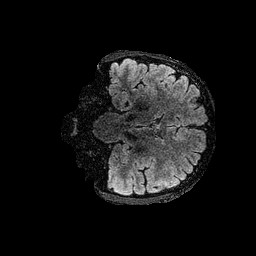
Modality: FLAIR
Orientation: coronal
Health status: ill
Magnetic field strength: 3 T